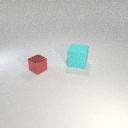
large cyan rubber cube to the right of small red metal cube